Question: I have a paragraph surrounded by decorative quotes. The layout is fluid, and for some width, only the decorative quote is wrapping, which I want to avoid.

<URL>
'''
<p>
<span class="bigchar ldquo"></span>
Begin paragraph [...paragraph content...] end paragraph.
<span class="bigchar rdquo"></span>
</p>
'''
css:
'''
p { position: relative; }
.bigchar {
display: inline-block;
width: 20px;
}
.bigchar:after {
color: #aaa;
font-size: 50px;
position: absolute;
}
.ldquo:after {
content: '"';
top: -10px;
}
.rdquo:after {
content: '"';
bottom: -30px;
}
'''
Wrap the last word with the closing span in another span
'''
[...paragraph content...] end
<span class="nowrap">
paragraph.
<span class="bigchar rdquo"></span>
</span>
'''
Is there a more elegant way to achieve the no-wrapping of the last 'span' of the paragraph ?
This is not very semantic, nor easy to achieve because, as you would expect, the content of the paragraph is dynamic, hence not easy to split at the template level.
Edit: css added
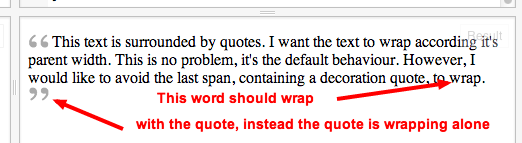
Answer: What about nesting 'span' inside other 'span'?
What we achieve this way is rdquo acting just as a regular text (that means: if you put either no space or non-breaking space between rdquo and last word, it's not going to break into two lines).
Demo here: <URL>